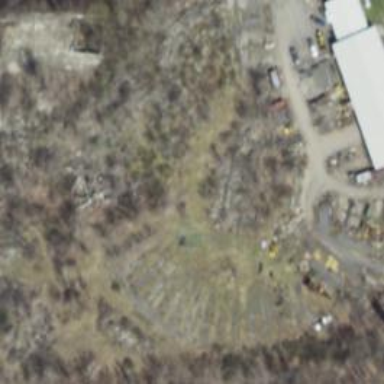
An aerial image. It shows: Historic railway turntable.